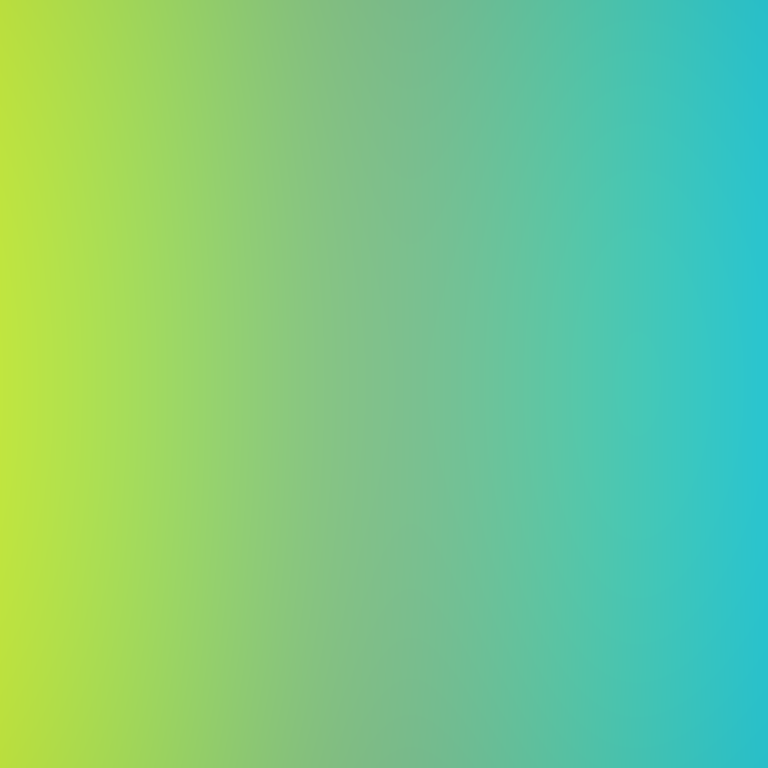
Abstract light effect, smooth gradient from bright yellow to cool cyan, fresh atmosphere, soft glow, no room, no furniture, no objects.